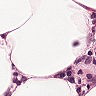
Metastatic tissue present: no